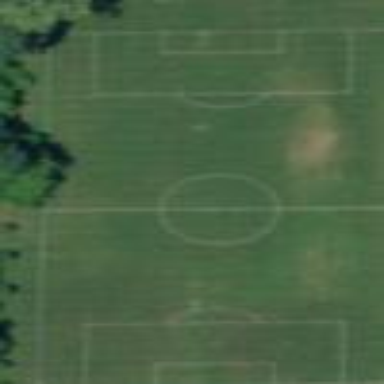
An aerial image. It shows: Soccer pitch designated for leisure and sports activities.